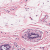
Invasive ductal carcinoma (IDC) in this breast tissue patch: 0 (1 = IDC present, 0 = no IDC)